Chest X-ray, AP view. Patient: 30 years old, sex F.
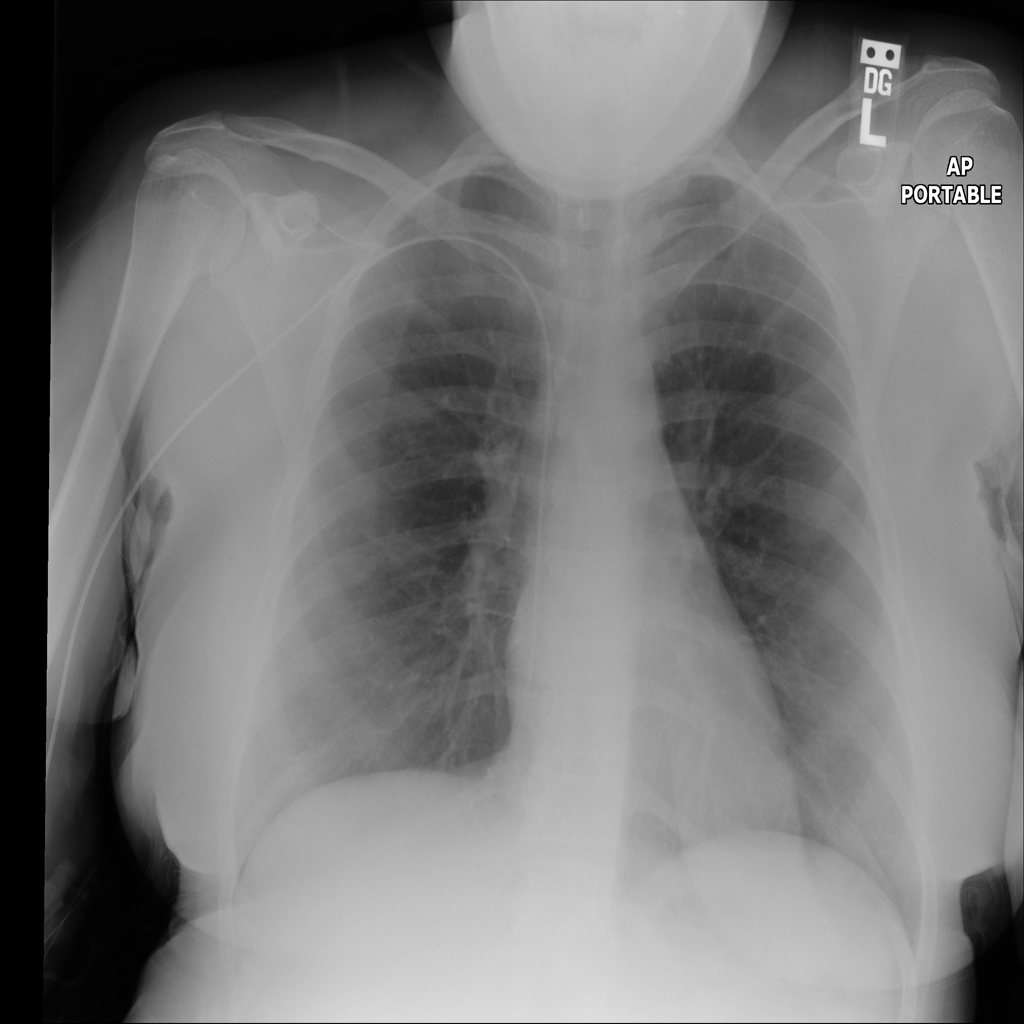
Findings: No Finding